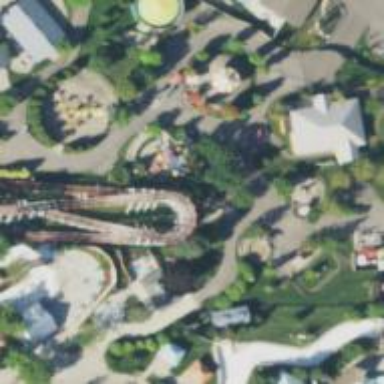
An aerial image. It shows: Attraction that is roller coaster. It is popular tourism spot.